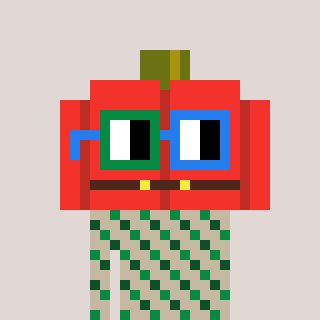
a pixel art character with square green and blue glasses, a pumpkin-shaped head and a bege-colored body on a warm background